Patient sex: M
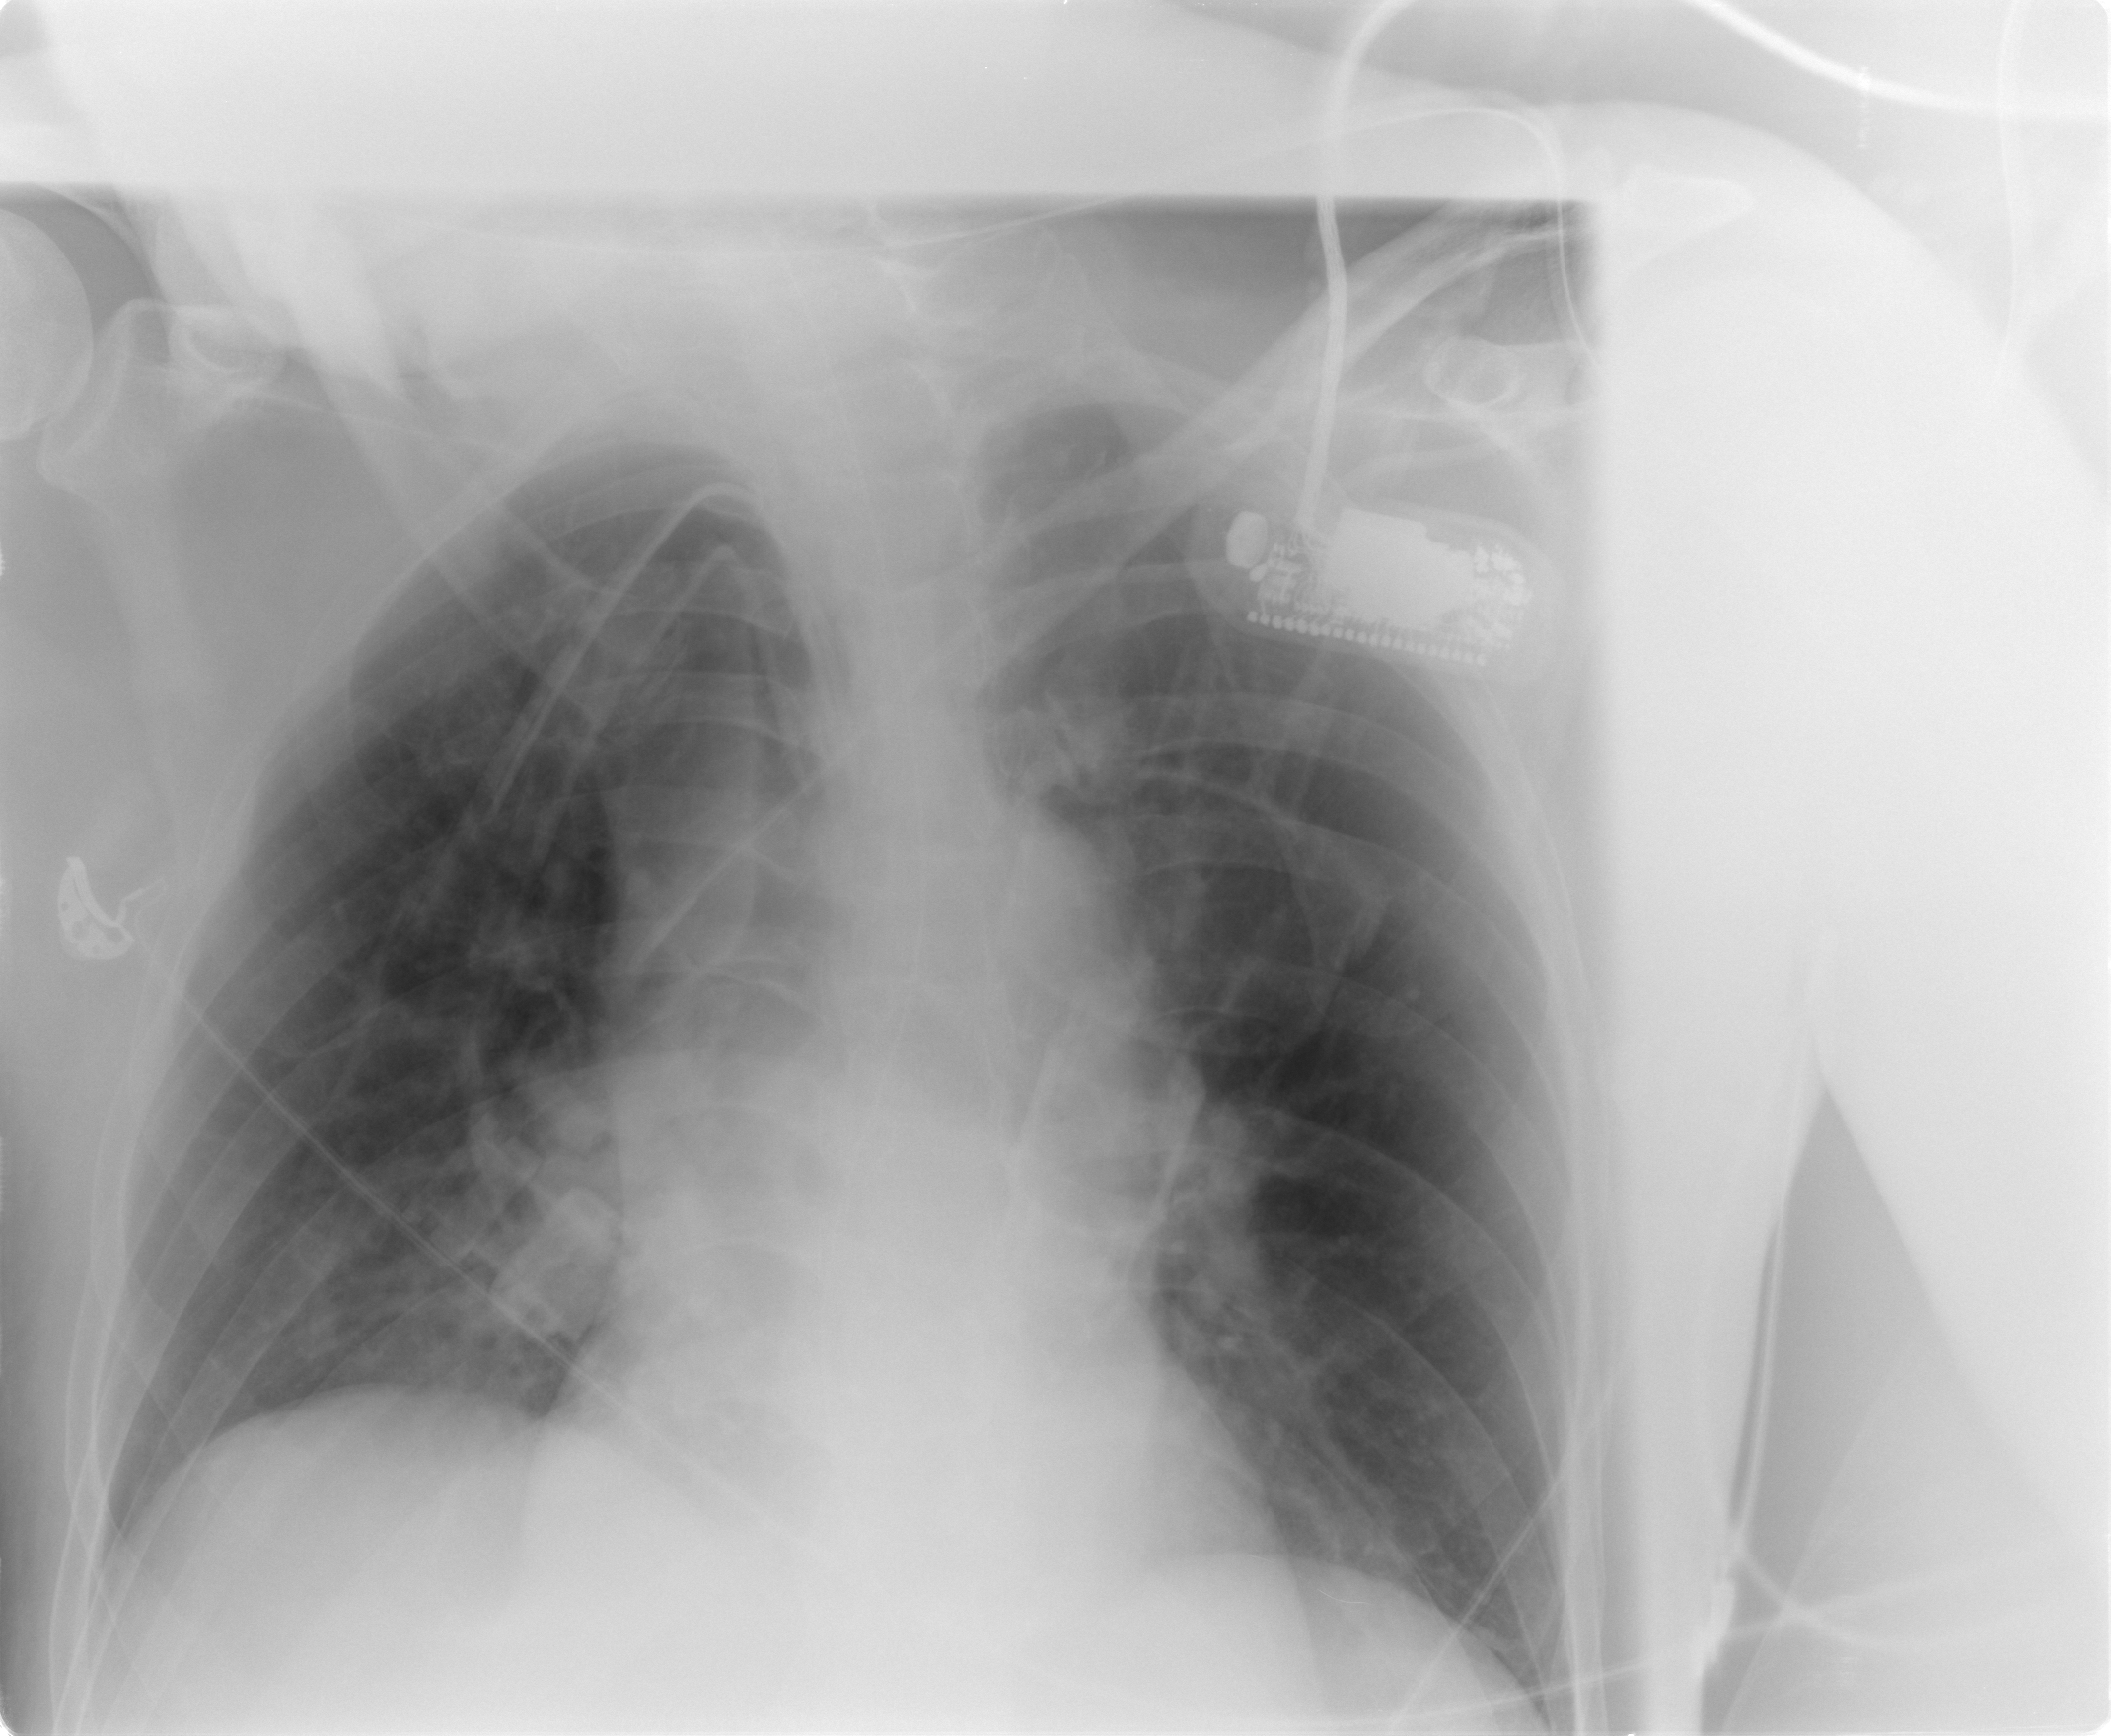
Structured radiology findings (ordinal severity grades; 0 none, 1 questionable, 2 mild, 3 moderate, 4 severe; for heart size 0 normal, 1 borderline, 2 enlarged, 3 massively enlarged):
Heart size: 0
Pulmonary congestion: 0
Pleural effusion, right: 0
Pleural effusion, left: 1
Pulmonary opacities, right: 3
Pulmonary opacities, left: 2
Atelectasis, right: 2
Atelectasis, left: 2